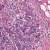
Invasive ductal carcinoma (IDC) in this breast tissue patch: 1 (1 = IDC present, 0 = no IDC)